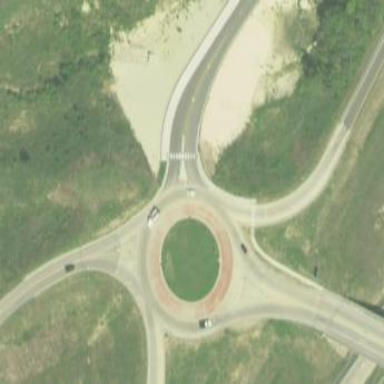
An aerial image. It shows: Secondary road around roundabout.